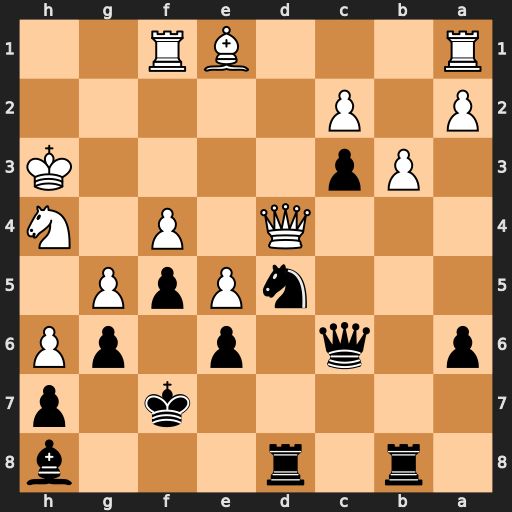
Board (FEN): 1r1r3b/5k1p/p1q1p1pP/3nPpP1/3Q1P1N/1Pp4K/P1P5/R3BR2
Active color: b
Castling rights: -
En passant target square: -
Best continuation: Rb4 Qa7+ Rd7 Qxd7+ Qxd7